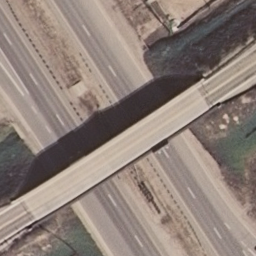
Label: overpass